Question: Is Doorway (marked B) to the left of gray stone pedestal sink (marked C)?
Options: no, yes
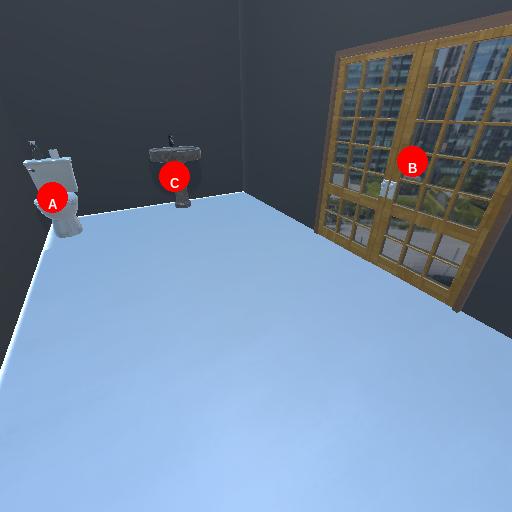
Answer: no